Question: I need to create the following table in LaTeX and I just cannot seem to get it right.

The text inside the cells is not centered correctly and the same goes for the "Eye movements" cell. Could any of you see what I doing wrong?
'''
egin{tabular}{ccc|c}
& & \multicolumn{2}{c}{ extbf{Response}} \
& & unnatural & natural \ \cline{3-4}
\multicolumn{1}{c}{\multirow{2}{*}{egin{sideways} extbf{Eye movement}\end{sideways}}} &
\multicolumn{1}{c|}{egin{sideways}unnatural\end{sideways}} & 1 & \multicolumn{1}{c|}{2} \ \cline{2-4}
\multicolumn{1}{c}{} &
\multicolumn{1}{c|}{egin{sideways}natural\end{sideways}} & 3 & \multicolumn{1}{c|}{4} \ \cline{3-4}
\end{tabular}
'''
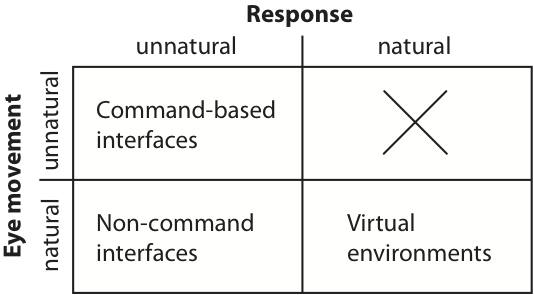
Answer: Thanks for the pointer. I finally made it work with the following code:
'''
egin{table}[h]\centering
\def \BoxWidth {3.5cm}
\def \BoxHeight {2cm}
\def \SWidth {0.2cm}
ewcolumntype{M}{>{\centeringrraybackslash}m{\BoxWidth}}
ewcolumntype{S}{>{\centeringrraybackslash}m{\SWidth}}
ewcolumntype{R}{>{
aggedrightrraybackslash}m{\BoxWidth}}
egin{tabular}{SSM|M}
~ & ~ & \multicolumn{2}{c}{ extbf{Response}} \
~ & ~ & unnatural & natural \ \cline{3-4}
\multirow{2}{*}{egin{sideways}{ extbf{Eye Movements}}\end{sideways}}
~ & egin{sideways}\parbox{\BoxHeight}{\centering unnatural}\end{sideways}
& \multicolumn{1}{|R|}{Command-based interfaces} & \multicolumn{1}{R|}{Not Possible} \ \cline{2-4}
~ & egin{sideways}\parbox{\BoxHeight}{\centering natural}\end{sideways}
& \multicolumn{1}{|R|}{Non-command interfaces} & \multicolumn{1}{R|}{Virtual environments} \ \cline{3-4}
\end{tabular}
\end{table}
'''